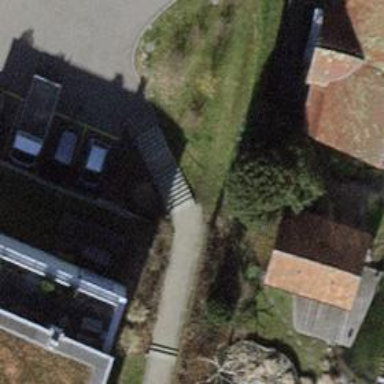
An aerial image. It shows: Concrete steps.